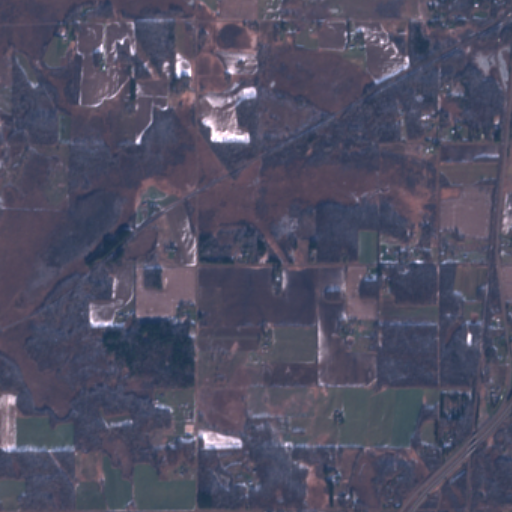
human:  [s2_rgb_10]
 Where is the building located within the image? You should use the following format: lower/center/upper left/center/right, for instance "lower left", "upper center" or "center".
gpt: The building is located in the upper right of the image.
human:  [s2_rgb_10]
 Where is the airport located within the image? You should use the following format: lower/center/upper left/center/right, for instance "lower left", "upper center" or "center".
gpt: There is no airport in the image.